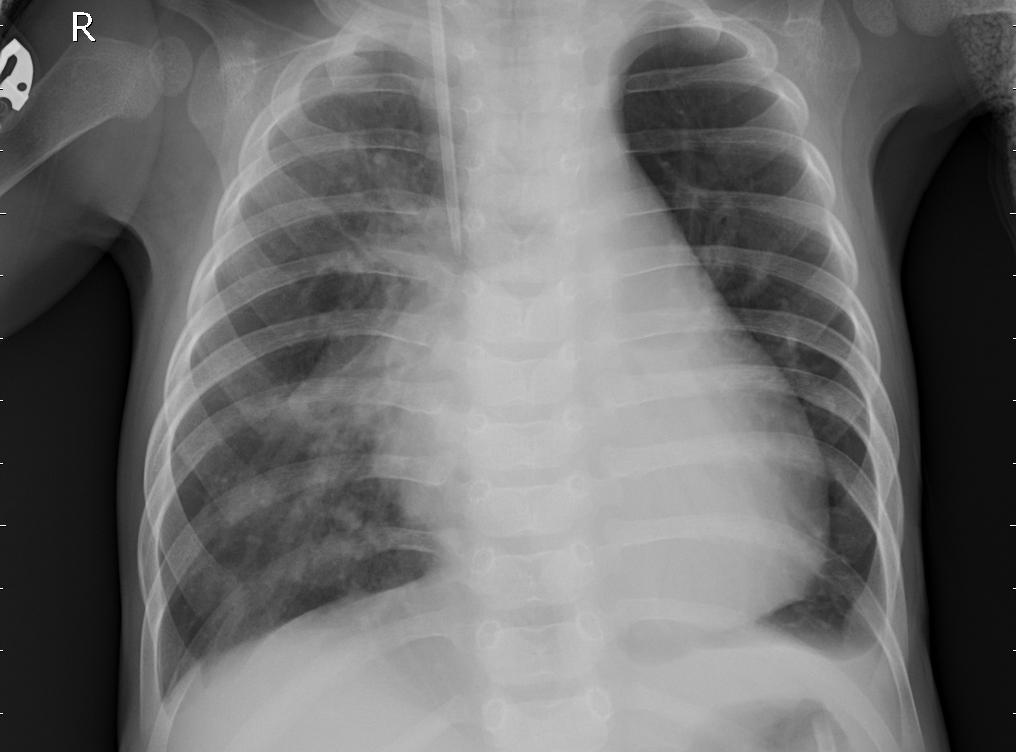
Diagnosis: PNEUMONIA